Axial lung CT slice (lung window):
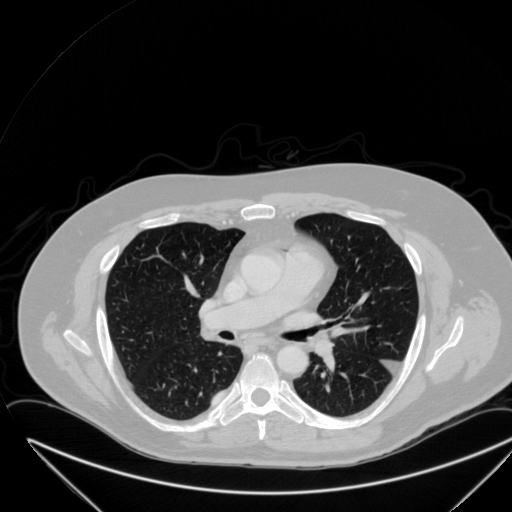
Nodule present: yes
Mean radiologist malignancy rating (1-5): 4